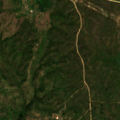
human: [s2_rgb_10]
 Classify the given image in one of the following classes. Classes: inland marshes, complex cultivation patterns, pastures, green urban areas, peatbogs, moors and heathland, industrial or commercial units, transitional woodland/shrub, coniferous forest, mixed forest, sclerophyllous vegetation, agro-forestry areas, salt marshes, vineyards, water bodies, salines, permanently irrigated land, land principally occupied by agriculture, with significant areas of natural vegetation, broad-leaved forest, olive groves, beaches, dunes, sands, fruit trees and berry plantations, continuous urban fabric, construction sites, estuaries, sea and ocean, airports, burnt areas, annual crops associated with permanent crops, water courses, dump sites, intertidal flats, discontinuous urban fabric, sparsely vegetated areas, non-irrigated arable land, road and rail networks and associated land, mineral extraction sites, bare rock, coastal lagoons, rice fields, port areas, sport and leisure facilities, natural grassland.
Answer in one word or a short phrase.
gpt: continuous urban fabric